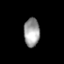
Tissue: prostate
Cell type: T cells
Senescence score: 0.3343
Nuclear area (px): 446
Mean DAPI intensity: 156.444